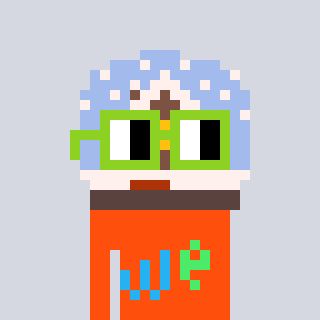
a pixel art character with square light green glasses, a snow globe-shaped head and a orange-colored body on a cool background